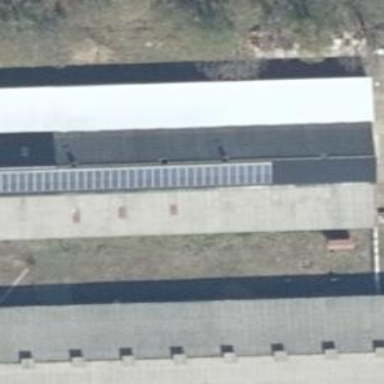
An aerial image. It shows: Gabled farm auxiliary building with grey roof and grey walls. The roof is oriented along or across.